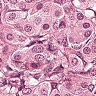
Metastatic tissue present: yes